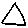
Label: triangle